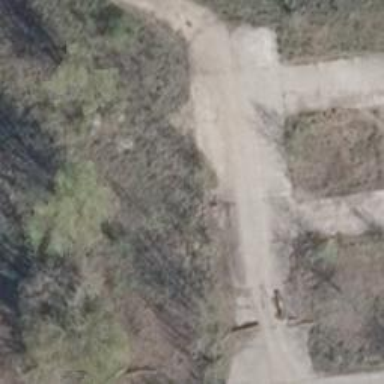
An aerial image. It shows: Concrete service road